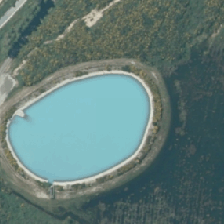
Land cover: lake_pond